Question: I'm going to programm a mental arithmetic program. Therefor I want to represent different excercises on a page. The random excersises came from a self created function. To compare the answers I want to give the users input('value') into a json file. The problem is the for loop because it just write the last entered answer into the file. Maybe the request command stuck there ...
I tried to arrange the input box under the for loop but thats not the way I want it to look like.
Here is a picture of what it looks like now:

Bottlecode:
'''
@route('/excercises')
def excercise():
ex=addsub()
'''addsub is the function for the random excercises and gaves back a bunch of arrays'''
return template('tgtry', ex=ex)
@route('/excercises', method='POST')
def proof_excercise():
with open('addsub.json', 'r') as jsonFile:
a=json.loads(jsonFile.read())
ax=[]
for row in a:
value = request.forms.get('value')
num={"user_ans": value}
ax.append(num)
with open('answer.json', 'w') as jsonFile:
jsonFile.write(json.dumps(ax, indent = 4,sort_keys = False, ensure_ascii=False))
'''
Template: tgtry.tpl
'''
<form action="/excercises" method="post">
<table>
%for row in ex:
<tr>
<td>&nbsp;{{row['ex']}}.&nbsp;</td>
<td>&nbsp;{{row['numb']}}&nbsp;</td>
<td>&nbsp;{{row['sign']}}&nbsp;</td>
<td>&nbsp;{{row['numbb']}}&nbsp;</td>
<td>&nbsp;{{row['signn']}}&nbsp;</td>
<td>&nbsp;{{row['numbbb']}}&nbsp;</td>
<td>&nbsp;{{row['signnn']}}&nbsp;</td>
<td><input name = 'value' type="number" size='12'></td>
</tr>
%end
</table>
<p><input value="proof answer" type="submit"></p>
</form>
'''
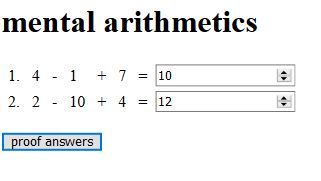
Answer: Welcome to Stack Overflow!
For what it's worth, I can fix the immediate problem you asked about:
> The problem is the for loop because it just write the last entered answer into the file.
but please note that your design is flawed in other ways (already pointed out by @Blorgbeard and @9000 in comments).
Since you have a multi-valued form input, you should be using 'getall', not 'get', to retrieve its value(s).
'''
values = request.forms.getall('value') # returns a list
'''
Reference: <URL>